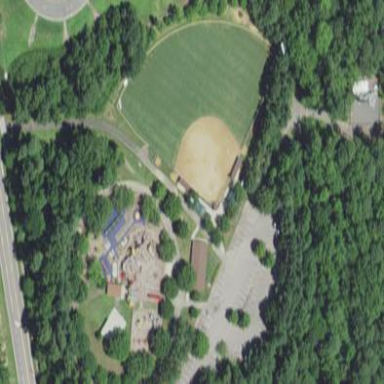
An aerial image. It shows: Baseball pitch for leisure and sports activities.